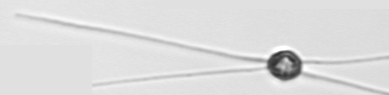
Label: Chaetoceros_danicus